Interaction volume radius: 10 \u00c5
Interaction volume height: 25 \u00c5
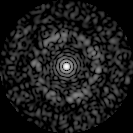
Disorder parameter: 0.8361